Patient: sex M, age 44
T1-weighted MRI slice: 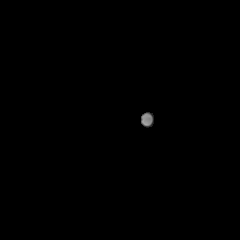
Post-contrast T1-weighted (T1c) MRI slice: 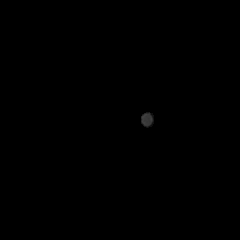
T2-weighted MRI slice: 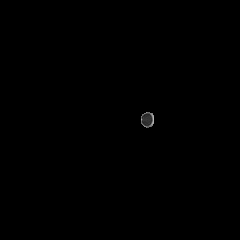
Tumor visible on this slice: no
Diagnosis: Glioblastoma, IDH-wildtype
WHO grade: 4